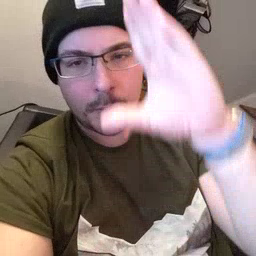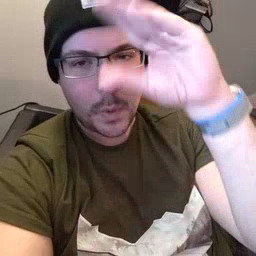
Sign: boy